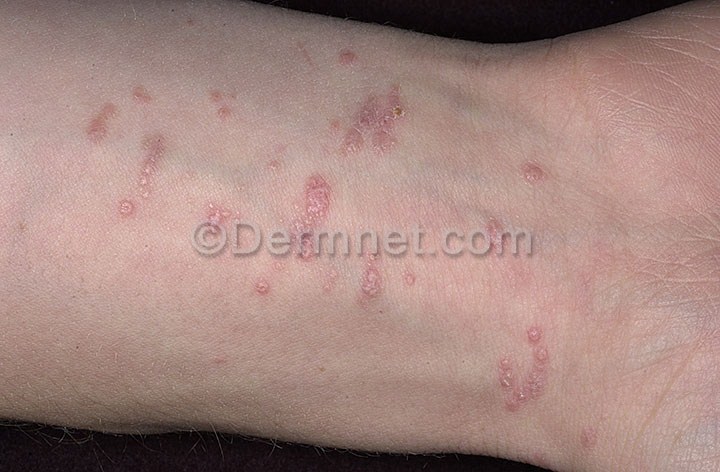
Disease: Psoriasis pictures Lichen Planus and related diseases